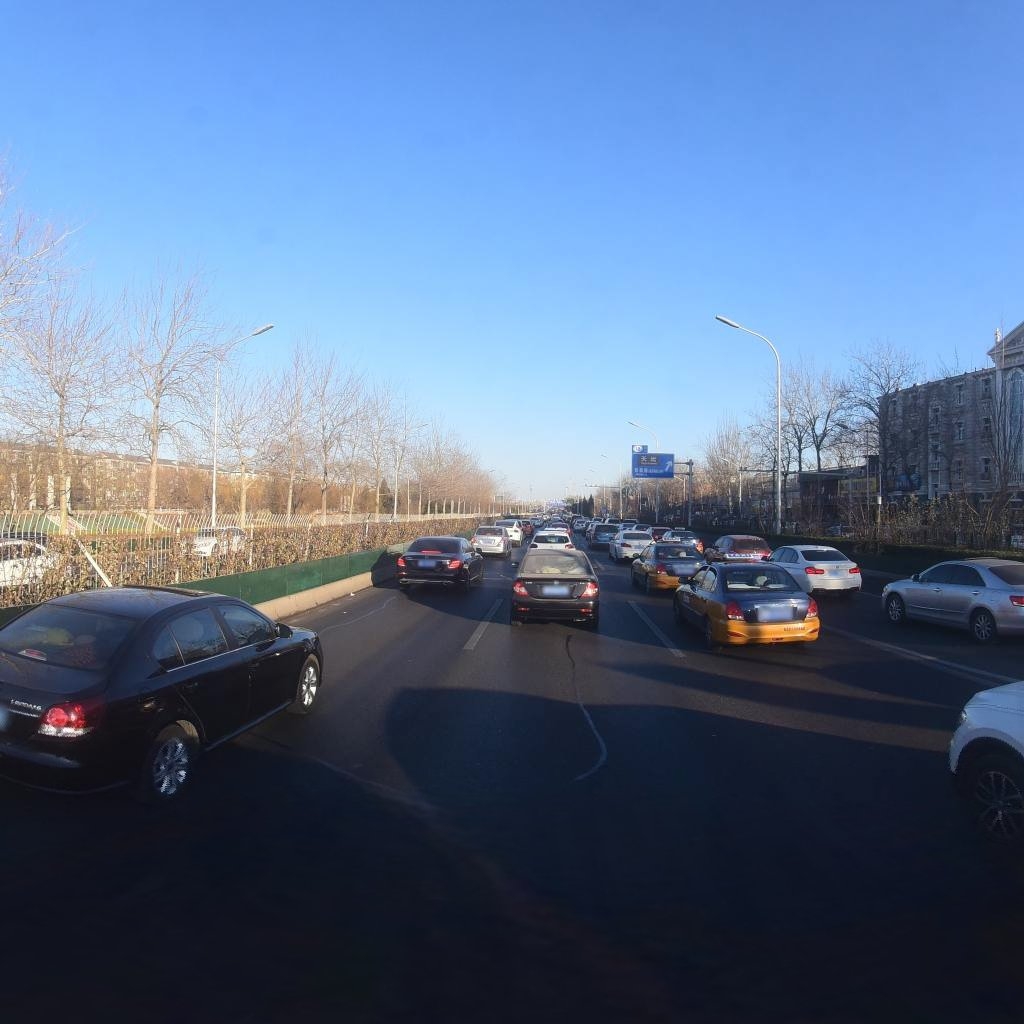
Region: Dongcheng
Road damage annotations: longitudinal patch, longitudinal patch, transverse patch